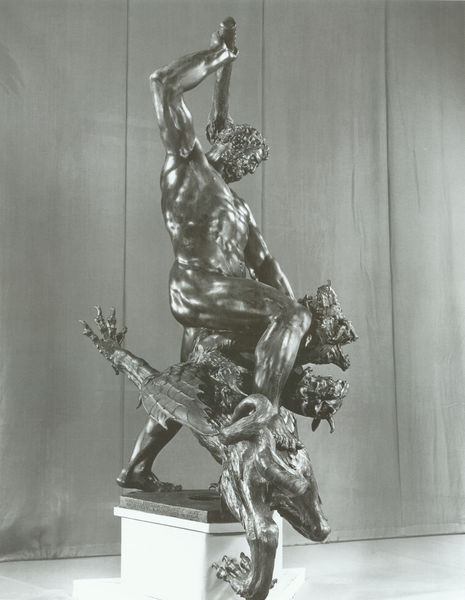
Titel: Herkulesbrunnen in Augsburg
Künstler: Adriaen de Vries
Standort: Augsburg (EU - D - B)
Schlagwörter: akt, flügel, kampf, kopf, mann, nackt, bewegung, finger, nacht, schwarz, bart, arm, böse, mord, sockel, figur, locken, brunnen, schuppen, skulptur, statue, schwanz, man, schwer, muskeln, glänzend, bronze, plastik, oberkörper, foto, muskulös, steht, knüppel, schwarzweiß, schwert, schlag, krallen, dämon, kämpfen, kämpfend, teufel, stark, töten, guss, herkules, keule, schlagen, erschlagen, ungeheuer, sieger, drachen, drache, drachentöter, georg, michael, monster, ringen, untier, augsburg, bärtiger, bestie, statute, brunnenfigur, rachen, zuschlagen, kreatur, st michael, schlagend, töter, schlägt, schlöalg